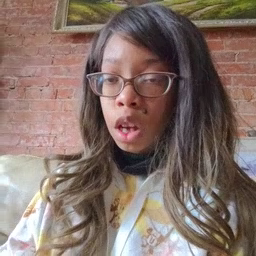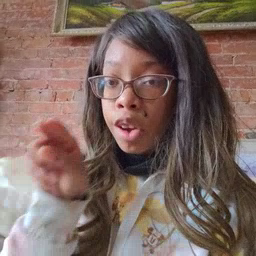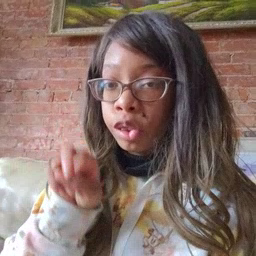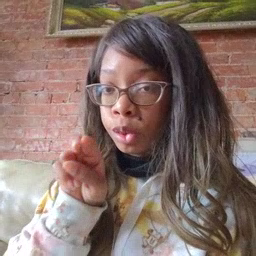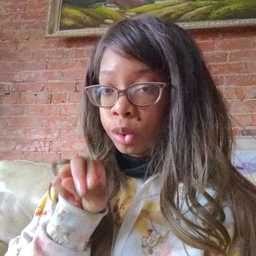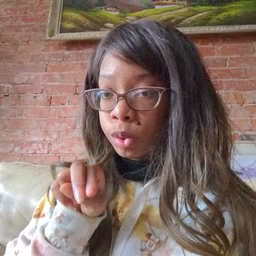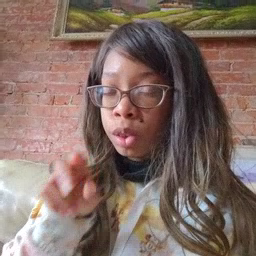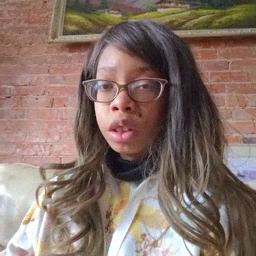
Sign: chair